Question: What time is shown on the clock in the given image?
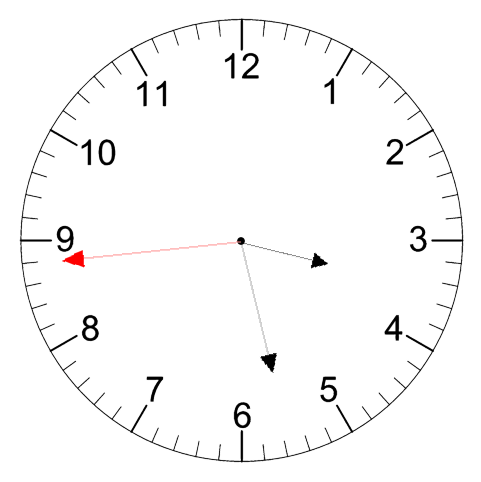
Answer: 03:27:44